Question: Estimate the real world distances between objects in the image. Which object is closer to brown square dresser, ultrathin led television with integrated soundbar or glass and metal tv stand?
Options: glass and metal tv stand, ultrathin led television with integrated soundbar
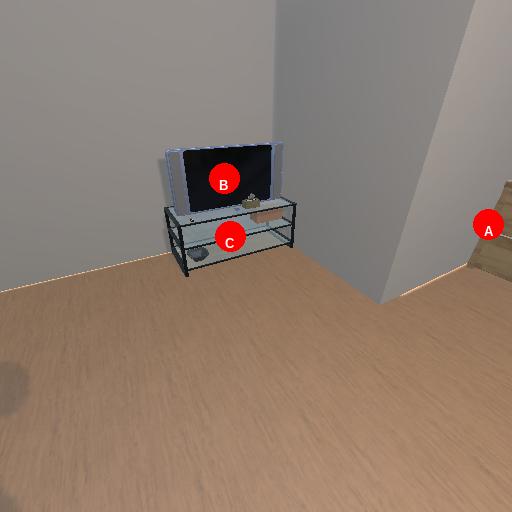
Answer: glass and metal tv stand